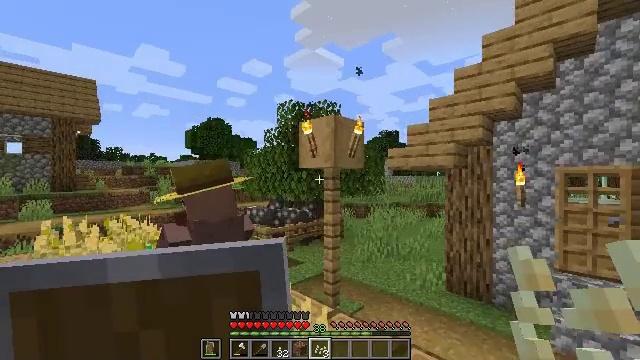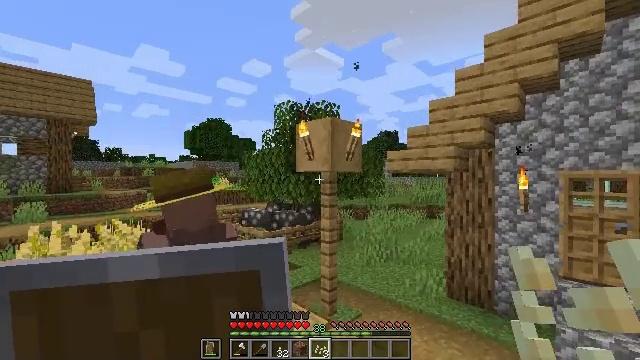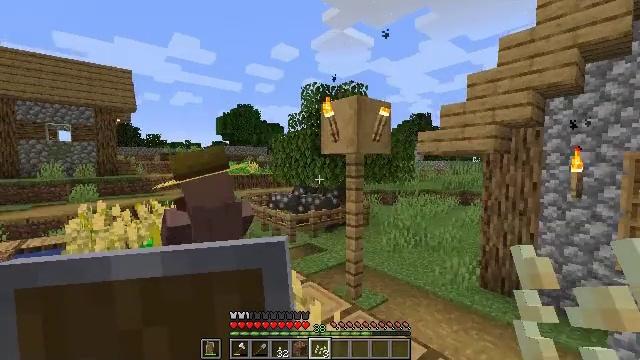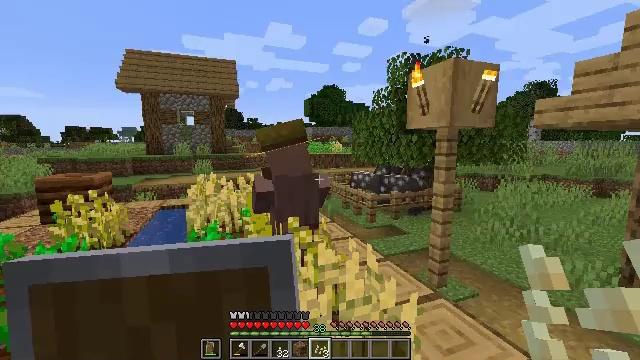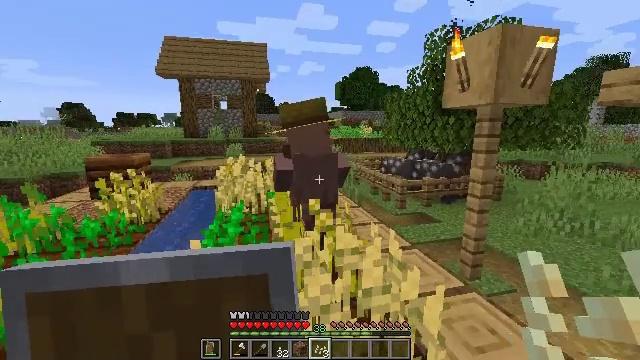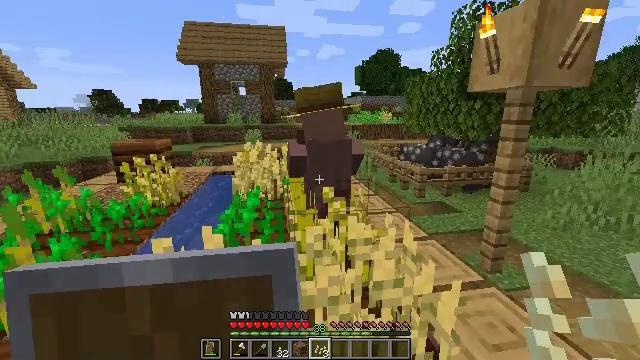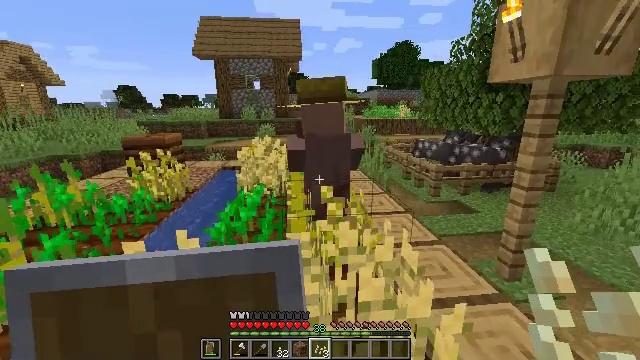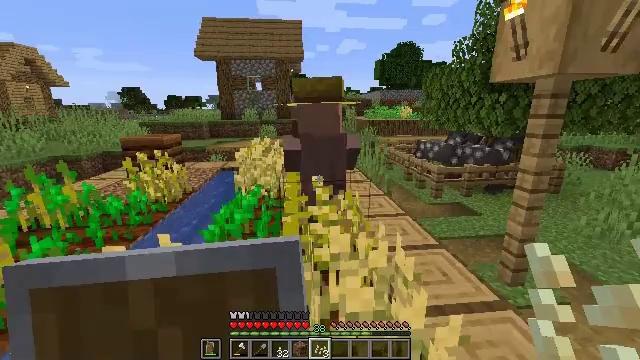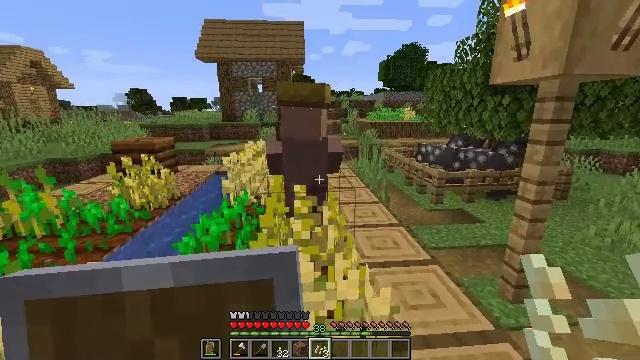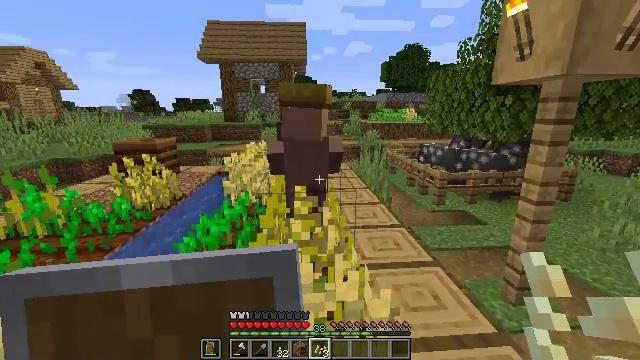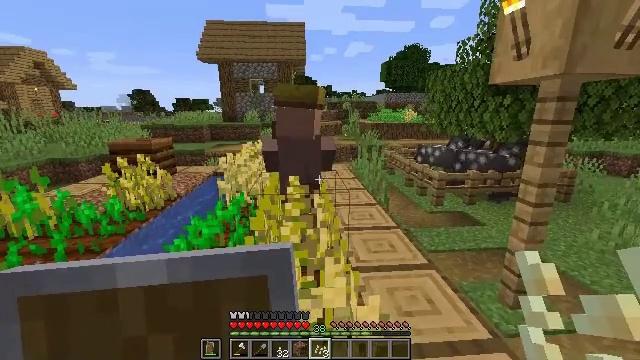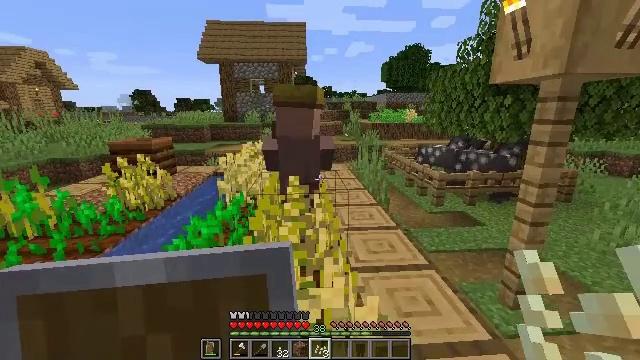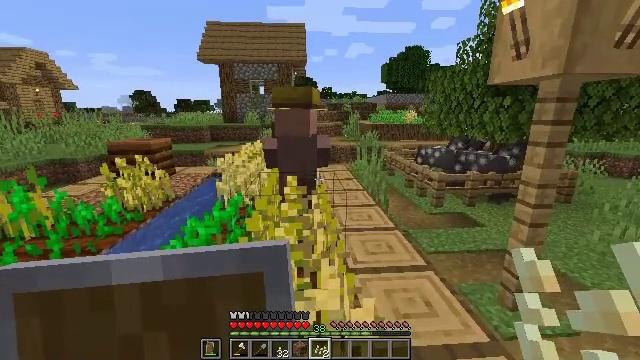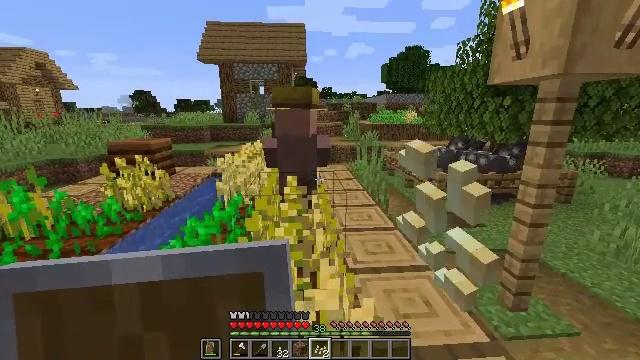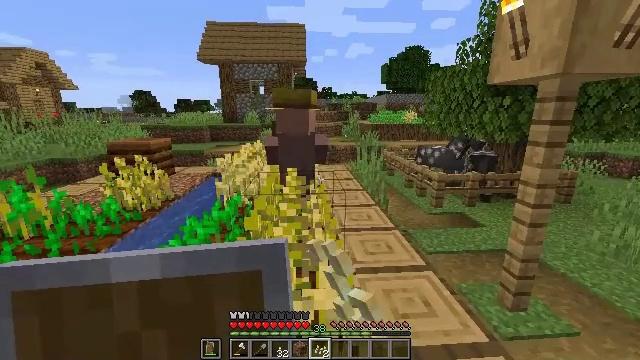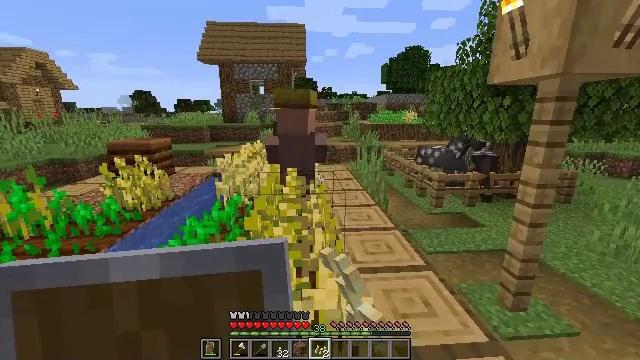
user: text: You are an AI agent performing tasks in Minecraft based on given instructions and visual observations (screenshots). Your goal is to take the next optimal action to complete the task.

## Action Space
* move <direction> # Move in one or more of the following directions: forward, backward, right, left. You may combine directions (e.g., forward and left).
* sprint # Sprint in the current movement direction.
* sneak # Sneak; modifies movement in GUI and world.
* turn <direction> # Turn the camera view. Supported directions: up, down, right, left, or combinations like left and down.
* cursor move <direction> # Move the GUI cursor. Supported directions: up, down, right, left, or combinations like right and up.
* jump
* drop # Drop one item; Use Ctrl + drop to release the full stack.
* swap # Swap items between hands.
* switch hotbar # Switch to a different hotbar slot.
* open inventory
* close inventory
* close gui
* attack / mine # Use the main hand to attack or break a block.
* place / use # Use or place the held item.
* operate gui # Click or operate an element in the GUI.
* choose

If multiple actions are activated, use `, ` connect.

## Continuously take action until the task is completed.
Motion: motion action
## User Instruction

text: Drop pumpkin seeds.
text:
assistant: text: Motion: move forward
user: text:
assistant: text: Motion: move forward, turn left and down
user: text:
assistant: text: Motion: move forward, turn left and down
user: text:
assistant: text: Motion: move forward, turn left and down
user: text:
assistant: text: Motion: move forward and move right, turn left and down
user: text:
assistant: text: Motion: move forward and move right, turn left and down
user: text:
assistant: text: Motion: move forward and move right
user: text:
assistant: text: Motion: turn left
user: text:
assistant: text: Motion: no_op
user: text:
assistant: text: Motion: no_op
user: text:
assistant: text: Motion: no_op
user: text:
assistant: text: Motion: drop
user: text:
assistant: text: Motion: drop
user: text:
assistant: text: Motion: drop
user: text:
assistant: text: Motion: no_op
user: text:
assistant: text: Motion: drop
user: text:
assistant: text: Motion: drop
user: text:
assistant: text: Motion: drop
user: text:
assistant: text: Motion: no_op
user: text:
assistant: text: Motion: drop
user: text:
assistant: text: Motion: drop
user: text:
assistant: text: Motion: drop
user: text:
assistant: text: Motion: drop
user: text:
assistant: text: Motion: no_op
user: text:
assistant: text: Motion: no_op